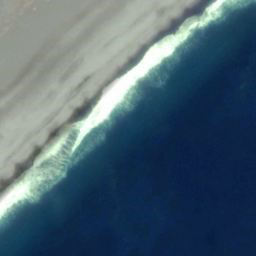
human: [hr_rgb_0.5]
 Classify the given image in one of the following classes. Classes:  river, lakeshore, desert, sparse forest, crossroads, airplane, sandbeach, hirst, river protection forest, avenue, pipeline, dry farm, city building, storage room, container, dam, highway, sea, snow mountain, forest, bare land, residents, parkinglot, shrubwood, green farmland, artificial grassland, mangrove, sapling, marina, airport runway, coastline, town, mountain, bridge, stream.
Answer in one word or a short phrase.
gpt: coastline